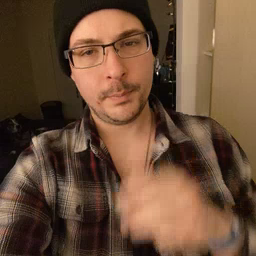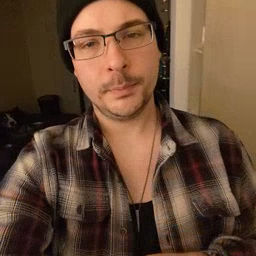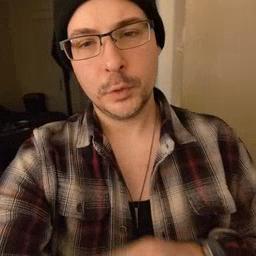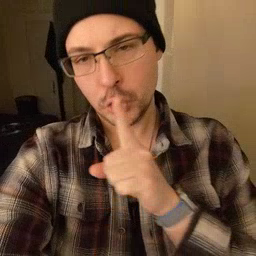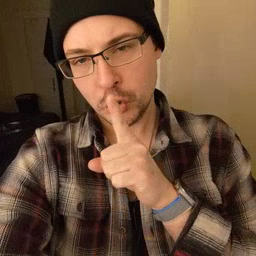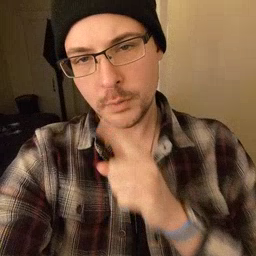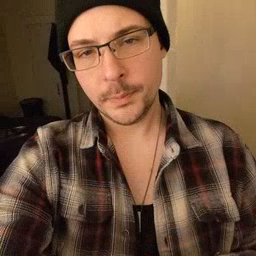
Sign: shhh